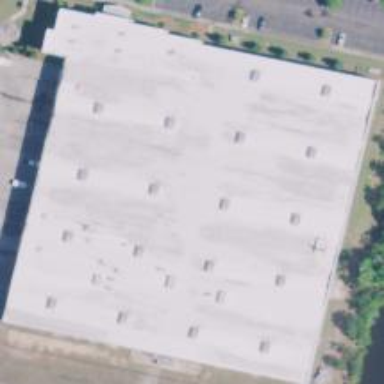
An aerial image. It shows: Manufacturing building.